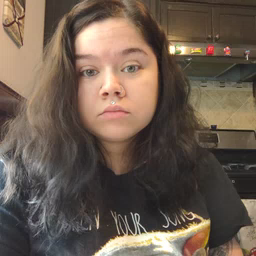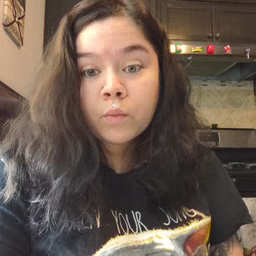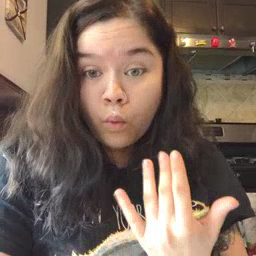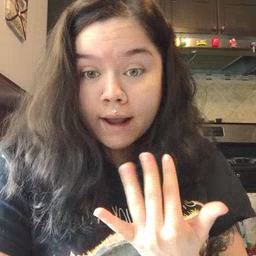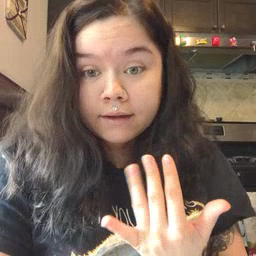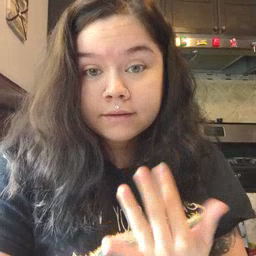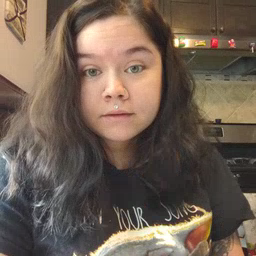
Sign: wait